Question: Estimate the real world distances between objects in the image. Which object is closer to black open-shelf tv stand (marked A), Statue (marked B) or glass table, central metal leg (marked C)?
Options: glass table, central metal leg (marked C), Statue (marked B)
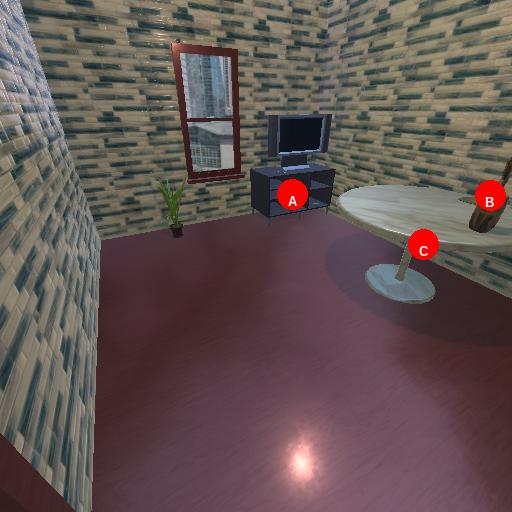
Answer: glass table, central metal leg (marked C)